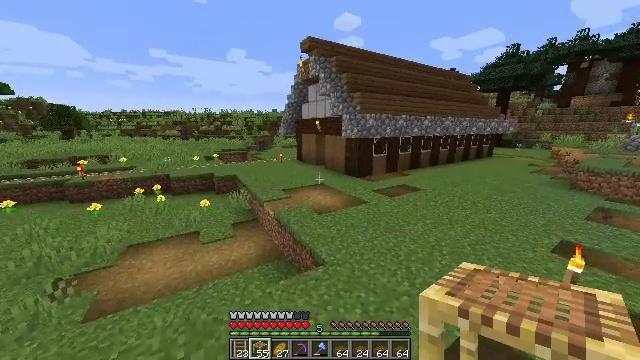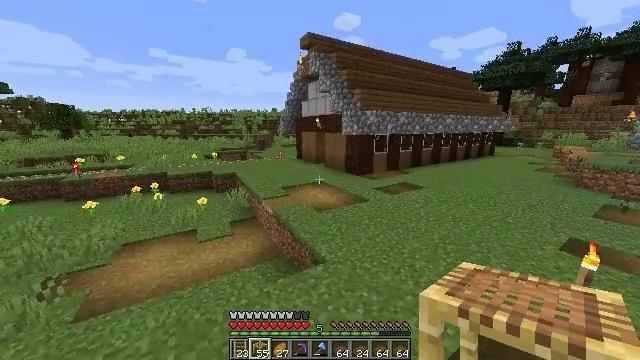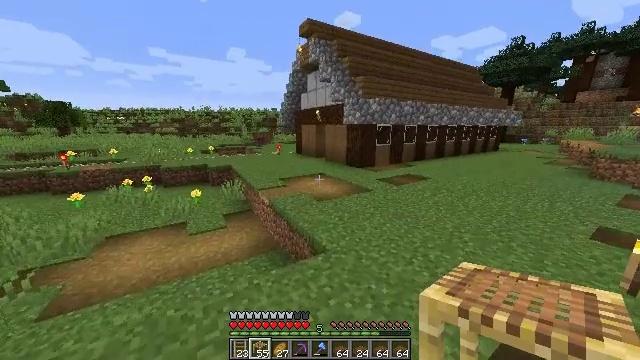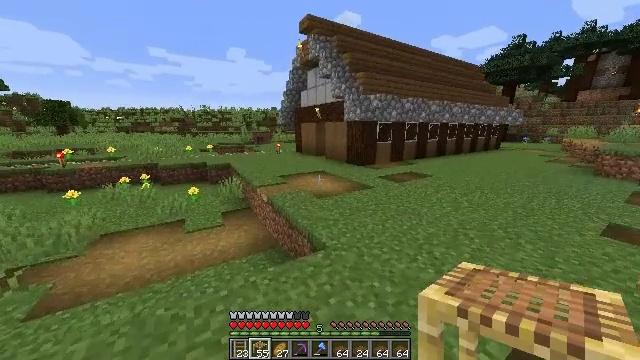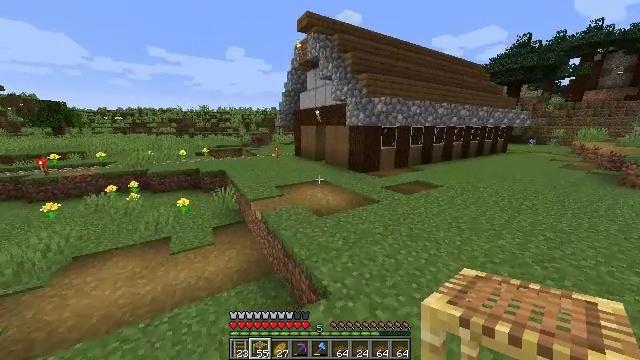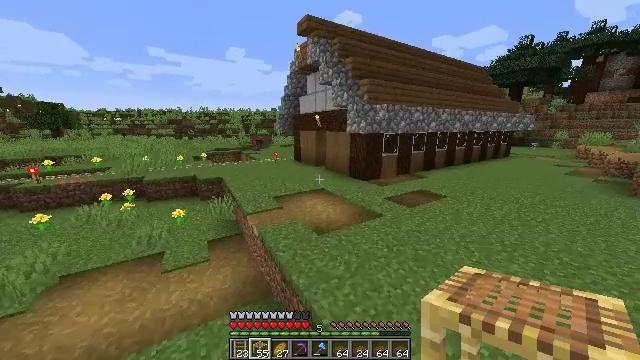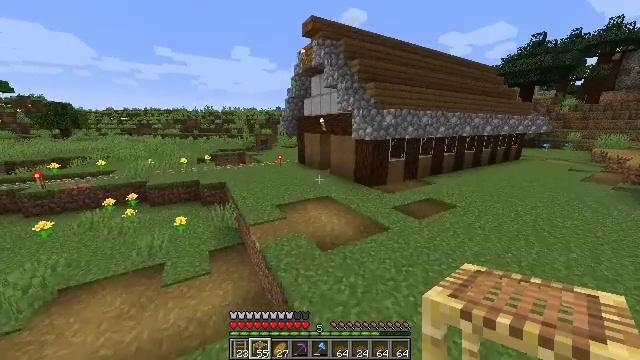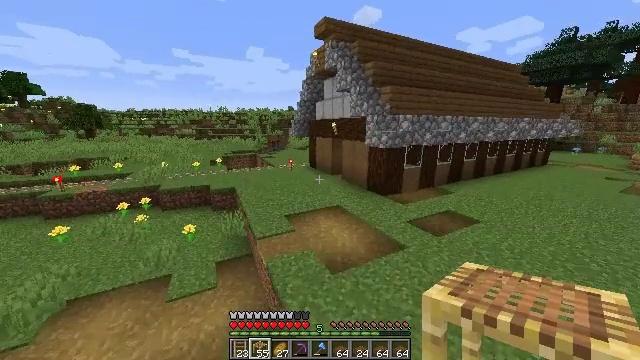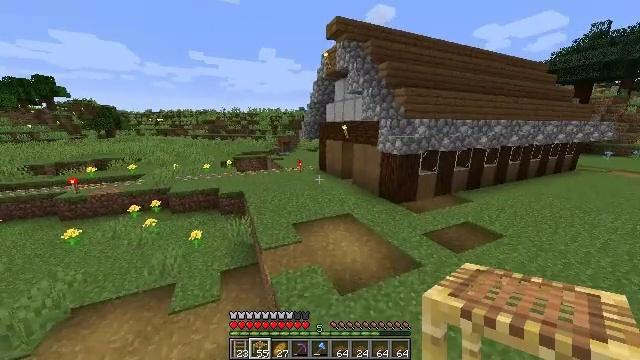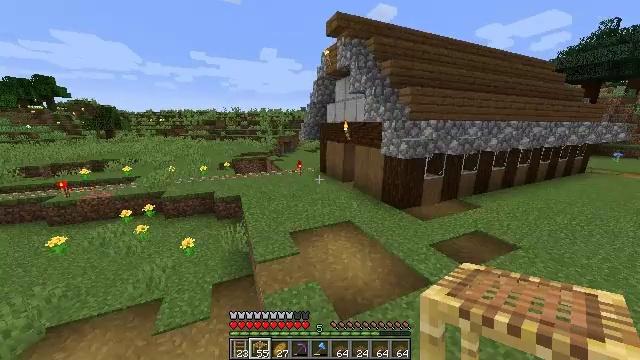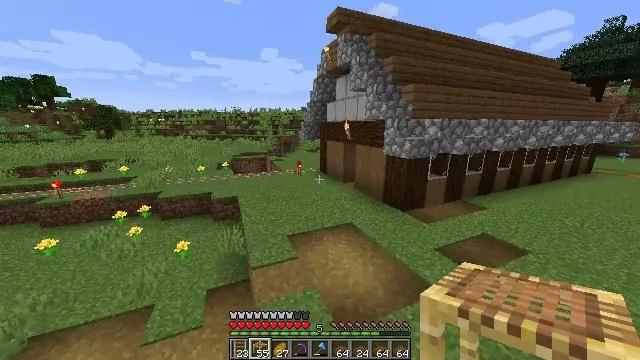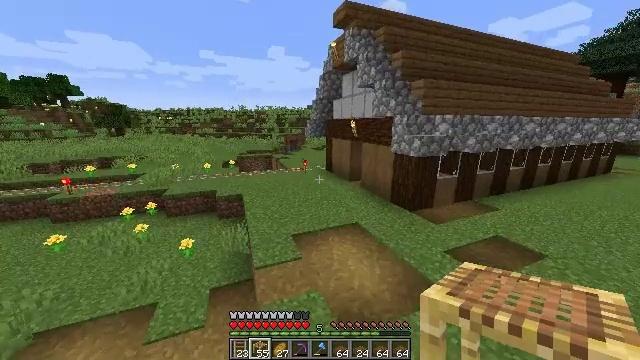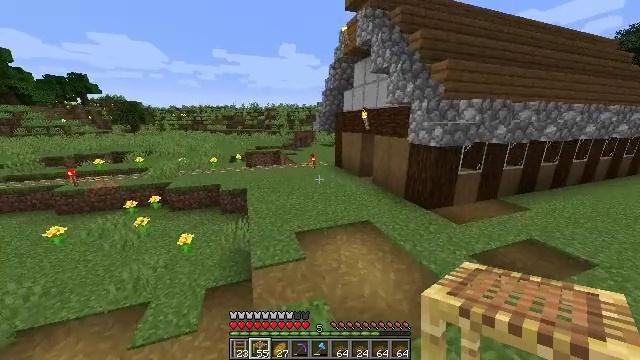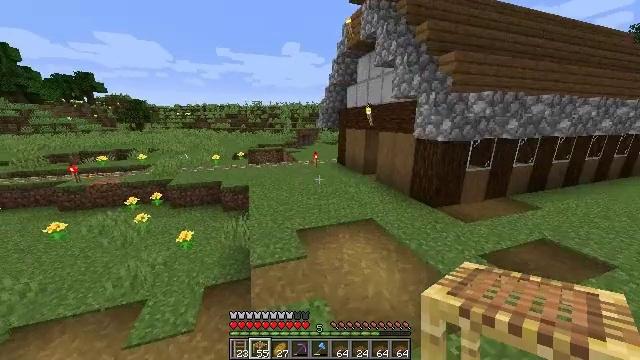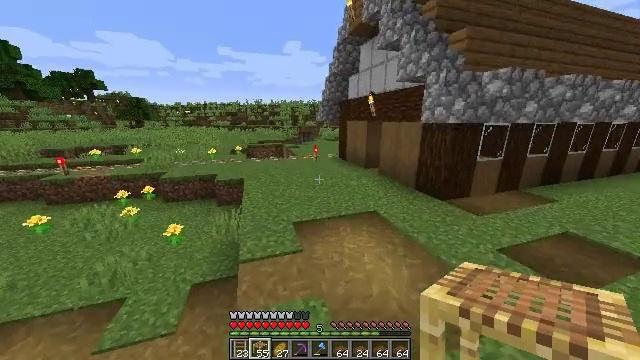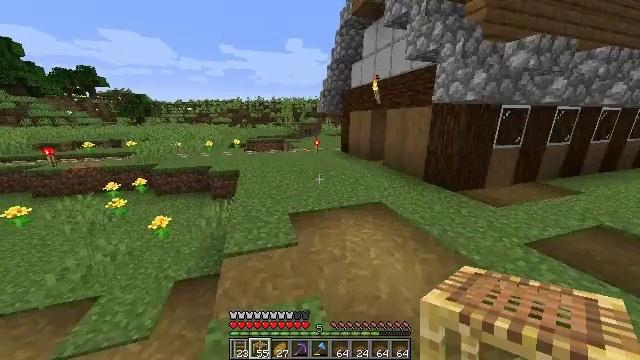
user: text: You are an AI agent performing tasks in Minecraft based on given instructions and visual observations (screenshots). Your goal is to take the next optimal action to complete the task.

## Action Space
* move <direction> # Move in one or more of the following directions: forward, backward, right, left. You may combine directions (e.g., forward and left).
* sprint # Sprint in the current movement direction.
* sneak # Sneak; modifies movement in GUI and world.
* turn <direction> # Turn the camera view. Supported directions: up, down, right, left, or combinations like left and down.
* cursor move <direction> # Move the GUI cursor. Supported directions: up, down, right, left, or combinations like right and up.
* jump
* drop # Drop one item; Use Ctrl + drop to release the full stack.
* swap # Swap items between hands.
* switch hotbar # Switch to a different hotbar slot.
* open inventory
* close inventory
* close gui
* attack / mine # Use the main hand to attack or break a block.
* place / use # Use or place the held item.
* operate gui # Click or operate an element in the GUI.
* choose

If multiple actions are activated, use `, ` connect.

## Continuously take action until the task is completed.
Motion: motion action
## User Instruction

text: Mine the rail.
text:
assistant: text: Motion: move forward, jump
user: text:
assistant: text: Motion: move forward, jump
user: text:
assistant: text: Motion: move forward, jump
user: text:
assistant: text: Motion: move forward, sprint, jump
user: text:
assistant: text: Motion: move forward, sprint, jump
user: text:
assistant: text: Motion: move forward, sprint, turn left, jump
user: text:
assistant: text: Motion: move forward, sprint, turn left, jump
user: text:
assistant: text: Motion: move forward, sprint, turn left, jump
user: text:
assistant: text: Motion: move forward, jump
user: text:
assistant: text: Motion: move forward, jump
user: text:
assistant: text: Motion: move forward, turn left, jump
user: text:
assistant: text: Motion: move forward, turn left, jump
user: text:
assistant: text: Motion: move forward, jump
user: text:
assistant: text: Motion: move forward, jump
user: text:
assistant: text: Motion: move forward, jump
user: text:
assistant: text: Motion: move forward, sprint, turn left, jump
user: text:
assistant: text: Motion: move forward, sprint, turn left, jump
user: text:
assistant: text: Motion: move forward, sprint, jump
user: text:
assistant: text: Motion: move forward, sprint, jump
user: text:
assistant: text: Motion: move forward, jump
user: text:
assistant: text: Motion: move forward, jump
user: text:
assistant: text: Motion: move forward, jump
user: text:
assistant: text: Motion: move forward, jump
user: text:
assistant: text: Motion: move forward, jump
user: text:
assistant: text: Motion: move forward, jump
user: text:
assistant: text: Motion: move forward, jump
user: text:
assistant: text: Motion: move forward, jump
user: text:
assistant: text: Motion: move forward, sprint, jump
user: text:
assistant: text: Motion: move forward, sprint, jump
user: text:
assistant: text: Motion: move forward, sprint, jump